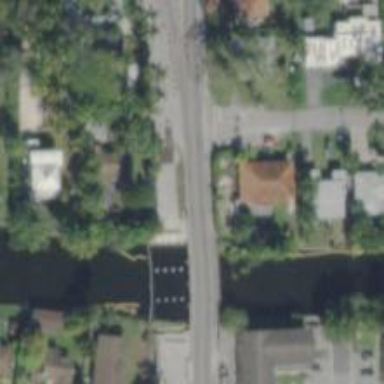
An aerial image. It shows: Secondary road with bridge.